Interaction volume radius: 10 \u00c5
Interaction volume height: 25 \u00c5
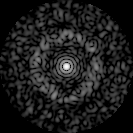
Disorder parameter: 0.8491